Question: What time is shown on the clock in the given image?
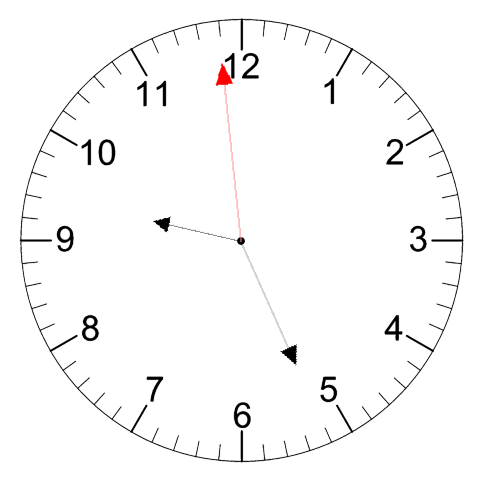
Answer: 09:25:59